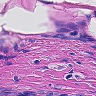
Metastatic tissue present: no